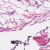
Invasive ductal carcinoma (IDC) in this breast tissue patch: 0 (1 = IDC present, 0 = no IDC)